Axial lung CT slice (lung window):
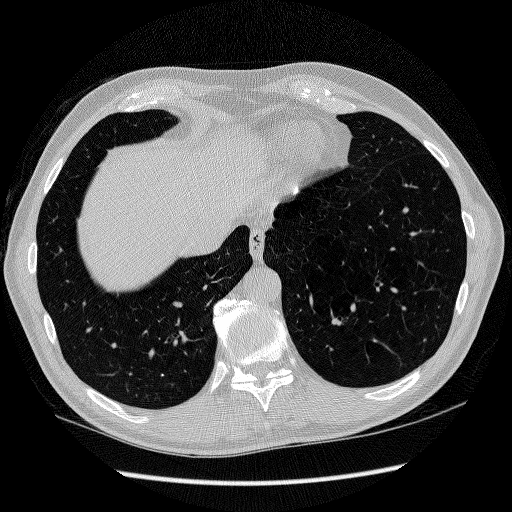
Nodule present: yes
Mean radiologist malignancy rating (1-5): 3.25